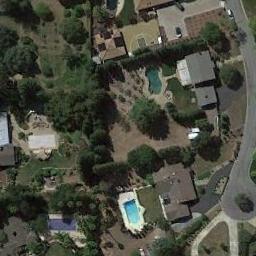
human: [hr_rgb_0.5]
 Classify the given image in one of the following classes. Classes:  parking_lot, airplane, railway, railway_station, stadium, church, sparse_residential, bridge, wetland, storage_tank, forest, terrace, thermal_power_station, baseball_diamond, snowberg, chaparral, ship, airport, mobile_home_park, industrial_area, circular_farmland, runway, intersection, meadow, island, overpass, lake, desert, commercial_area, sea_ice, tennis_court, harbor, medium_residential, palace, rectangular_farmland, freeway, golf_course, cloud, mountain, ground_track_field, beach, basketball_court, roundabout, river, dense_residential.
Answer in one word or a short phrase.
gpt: medium_residential